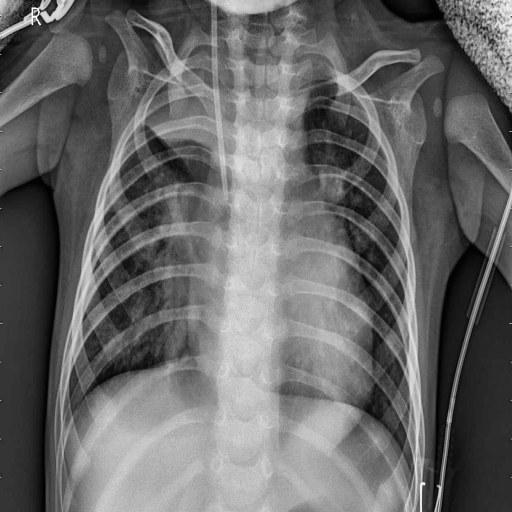
Finding: PNEUMONIA